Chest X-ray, PA view. Patient: 39 years old, sex M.
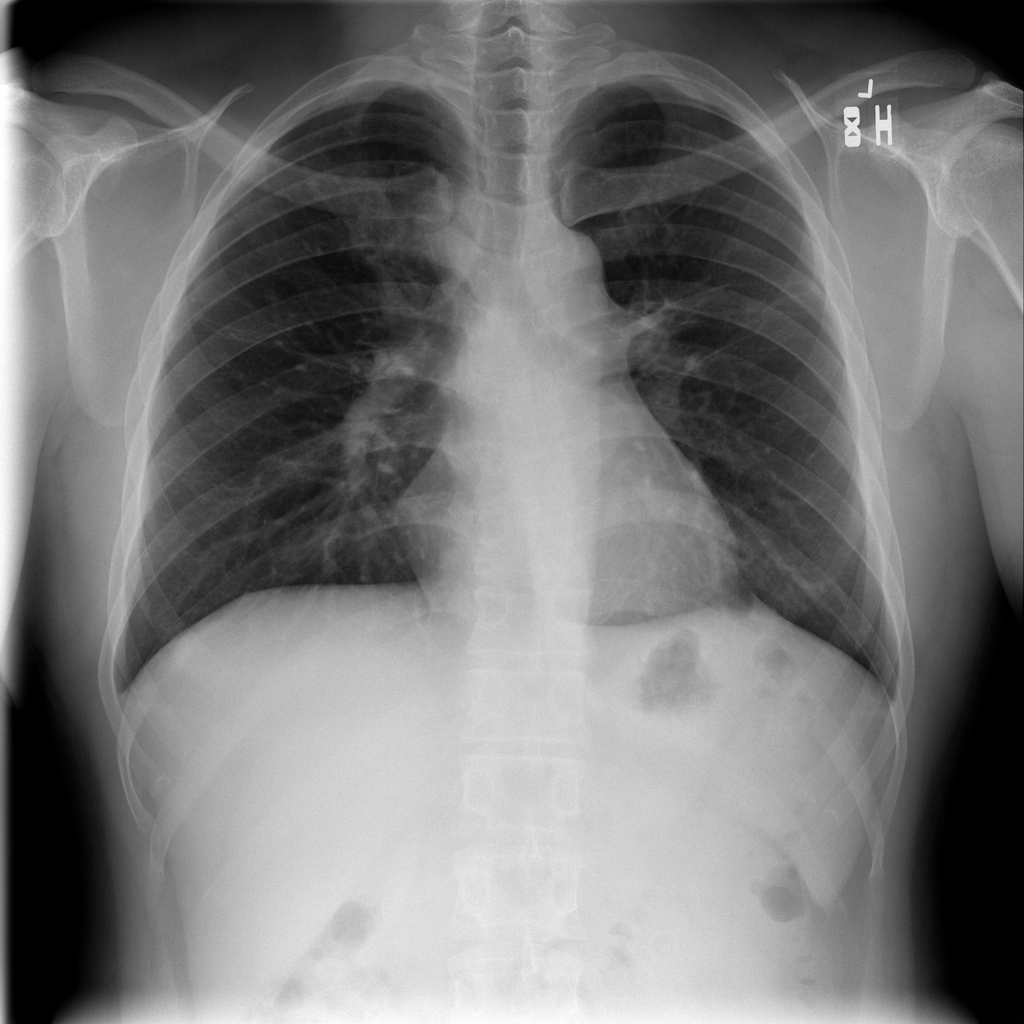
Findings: No Finding